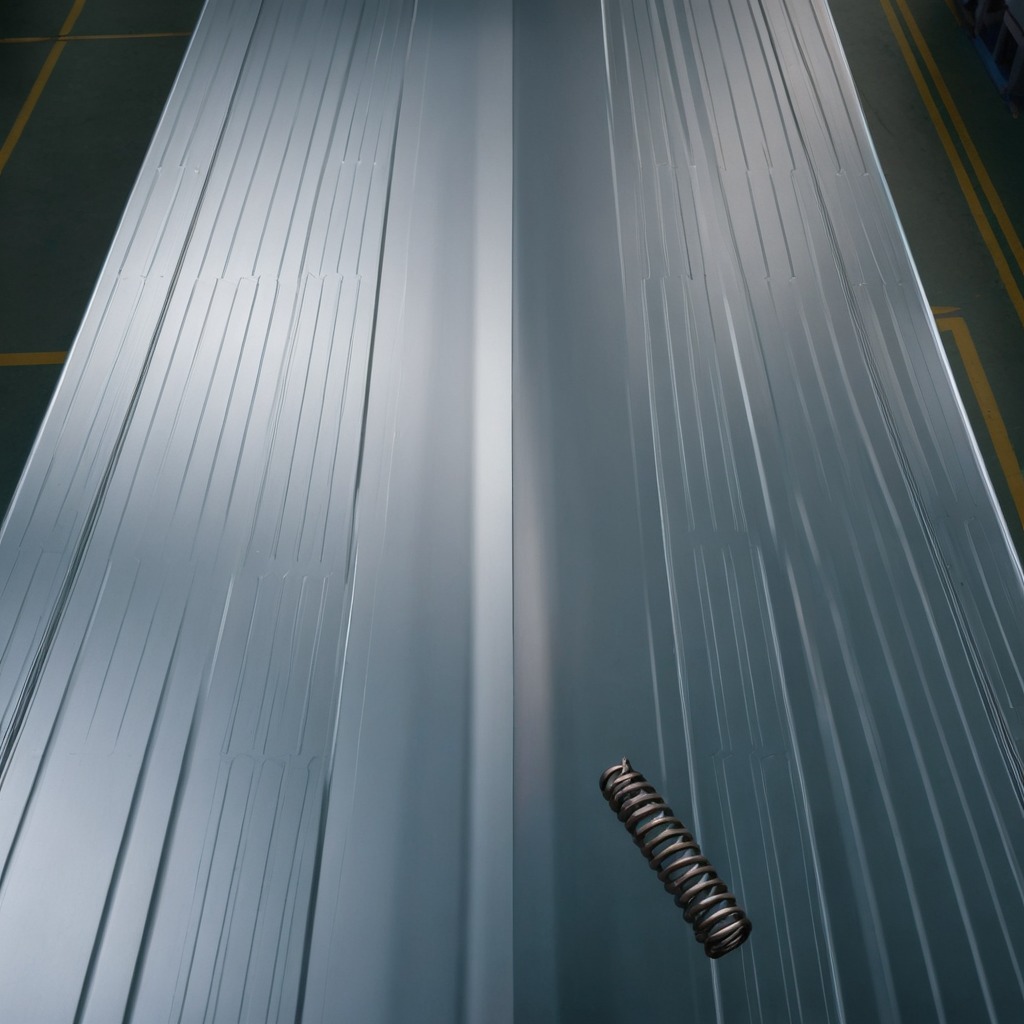
A coiled metal spring is lying on the toolbox surface.